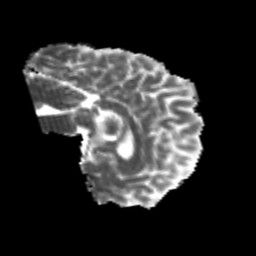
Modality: MD
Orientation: sagittal
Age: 23
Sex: male
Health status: healthy
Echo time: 0.074 s